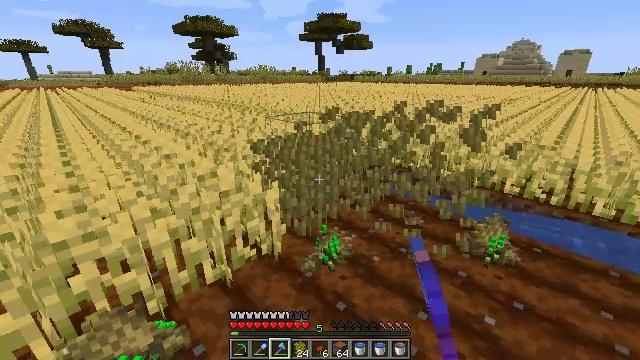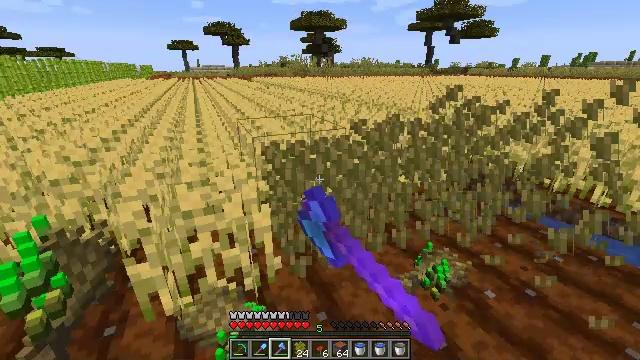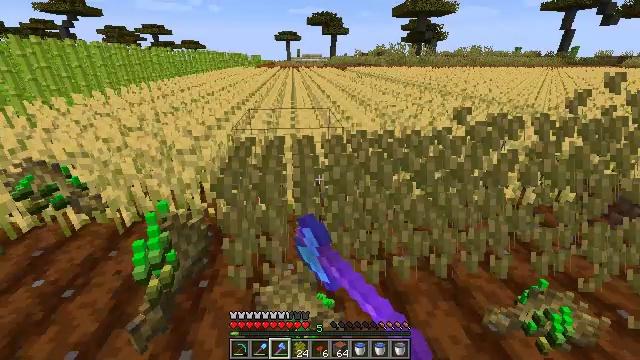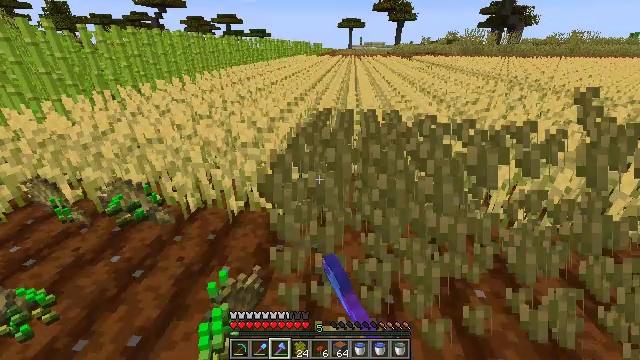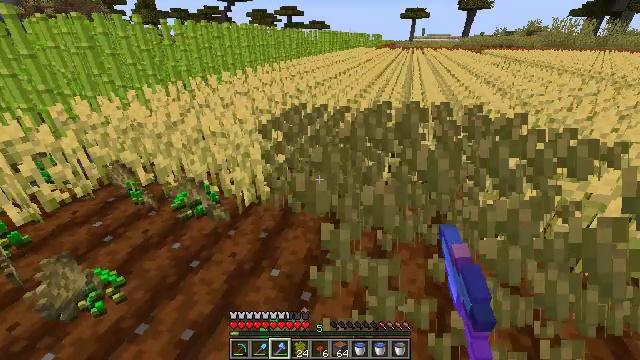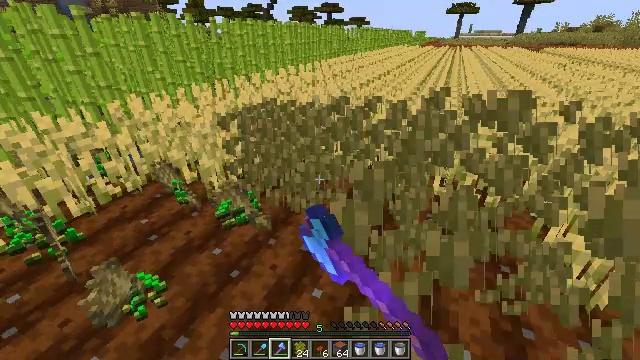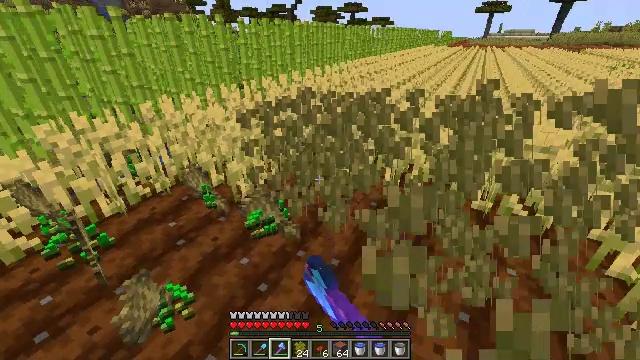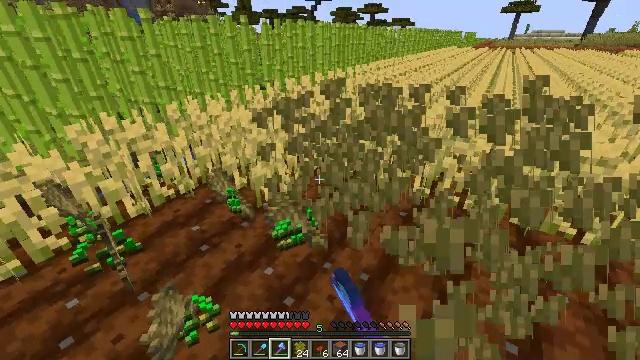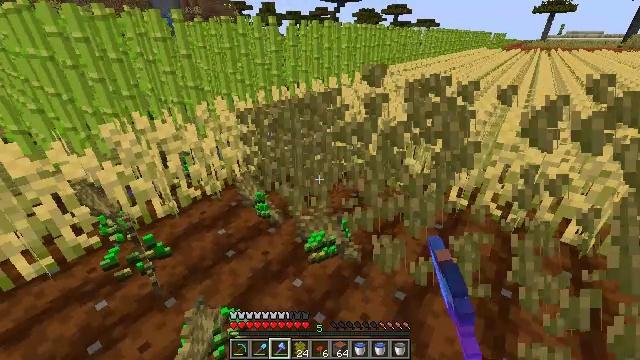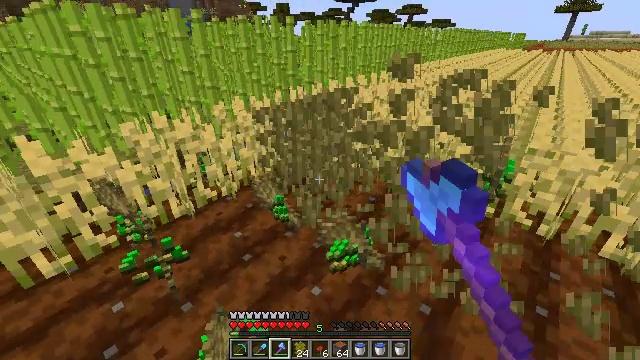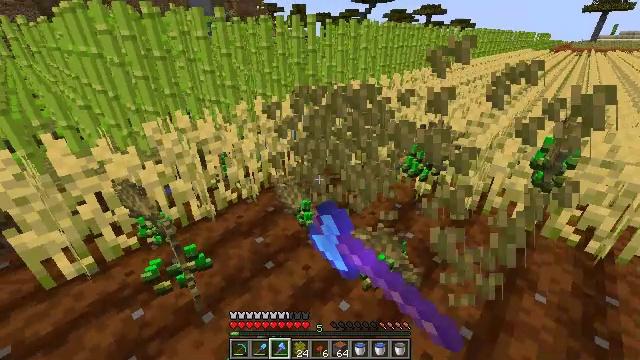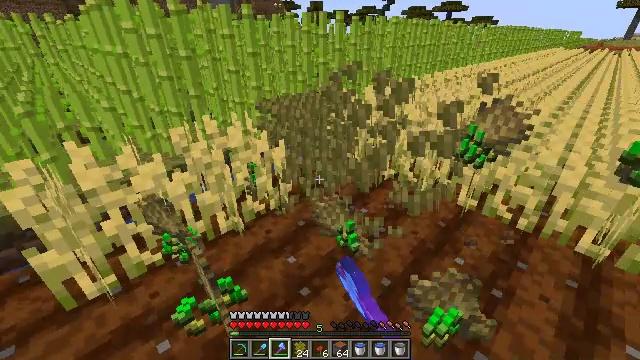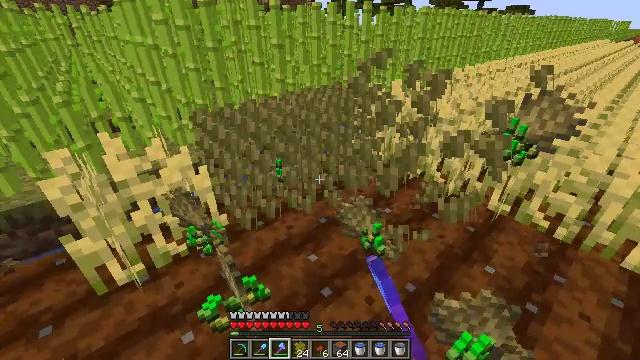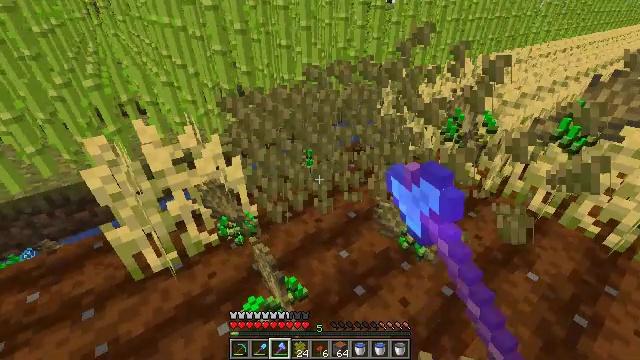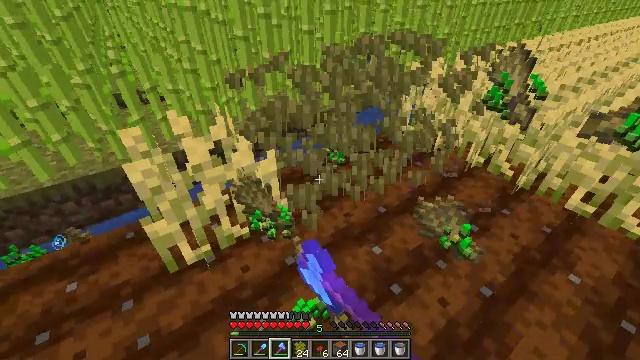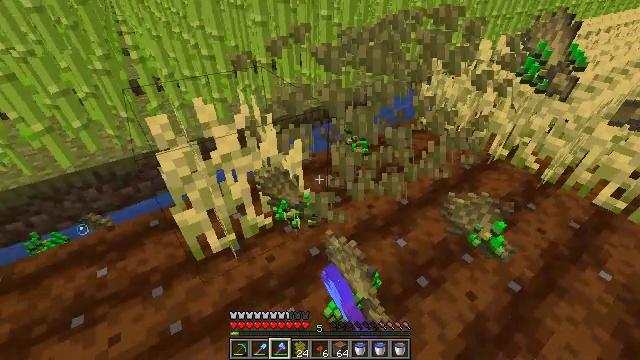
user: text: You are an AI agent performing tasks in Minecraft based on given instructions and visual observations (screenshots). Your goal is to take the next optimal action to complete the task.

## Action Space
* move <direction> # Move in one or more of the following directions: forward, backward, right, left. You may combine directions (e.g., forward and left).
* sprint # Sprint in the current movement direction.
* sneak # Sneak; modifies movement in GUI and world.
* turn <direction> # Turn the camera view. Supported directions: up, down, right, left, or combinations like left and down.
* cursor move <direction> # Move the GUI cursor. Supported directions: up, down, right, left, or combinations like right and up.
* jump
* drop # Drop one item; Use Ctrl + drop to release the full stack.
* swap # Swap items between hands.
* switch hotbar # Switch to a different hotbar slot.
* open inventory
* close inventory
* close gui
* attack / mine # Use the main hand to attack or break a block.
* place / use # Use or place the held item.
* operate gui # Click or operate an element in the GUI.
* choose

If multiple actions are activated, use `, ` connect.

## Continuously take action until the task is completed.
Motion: motion action
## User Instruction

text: Get wheat from the farmland.
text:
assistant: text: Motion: move forward and move left, turn left and down, attack / mine
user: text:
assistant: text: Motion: move forward and move left, turn left and down, attack / mine
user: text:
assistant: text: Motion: move forward and move left, turn left and down, attack / mine
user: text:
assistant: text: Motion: move forward and move left, turn left and down, attack / mine
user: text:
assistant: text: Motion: move forward and move left, turn left, attack / mine
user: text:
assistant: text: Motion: move forward and move left, turn left, attack / mine
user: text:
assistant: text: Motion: move forward and move left, turn left, attack / mine
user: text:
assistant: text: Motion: move forward and move left, turn left, attack / mine
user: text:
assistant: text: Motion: move forward and move left, turn left, attack / mine
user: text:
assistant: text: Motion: move forward and move left, turn left, attack / mine
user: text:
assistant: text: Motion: move forward and move left, turn left, attack / mine
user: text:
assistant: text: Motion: move left, turn left and down, attack / mine
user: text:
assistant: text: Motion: move left, turn left and down, attack / mine
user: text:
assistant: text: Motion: move left, turn left and down, attack / mine
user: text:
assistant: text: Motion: turn left and down, attack / mine
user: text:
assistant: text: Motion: turn down, attack / mine
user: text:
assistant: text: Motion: turn down, attack / mine
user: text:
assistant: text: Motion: turn down, attack / mine
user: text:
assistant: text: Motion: attack / mine
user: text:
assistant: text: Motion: attack / mine
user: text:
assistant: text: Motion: no_op
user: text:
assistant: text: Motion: no_op
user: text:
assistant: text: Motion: turn right and up
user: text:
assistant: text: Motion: turn right and up
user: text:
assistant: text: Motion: turn right and up
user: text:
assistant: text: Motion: no_op
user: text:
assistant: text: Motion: no_op
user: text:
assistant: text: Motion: no_op
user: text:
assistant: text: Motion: turn up
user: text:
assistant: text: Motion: no_op